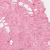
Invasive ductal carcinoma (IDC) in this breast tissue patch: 0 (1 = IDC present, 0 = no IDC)